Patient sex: M
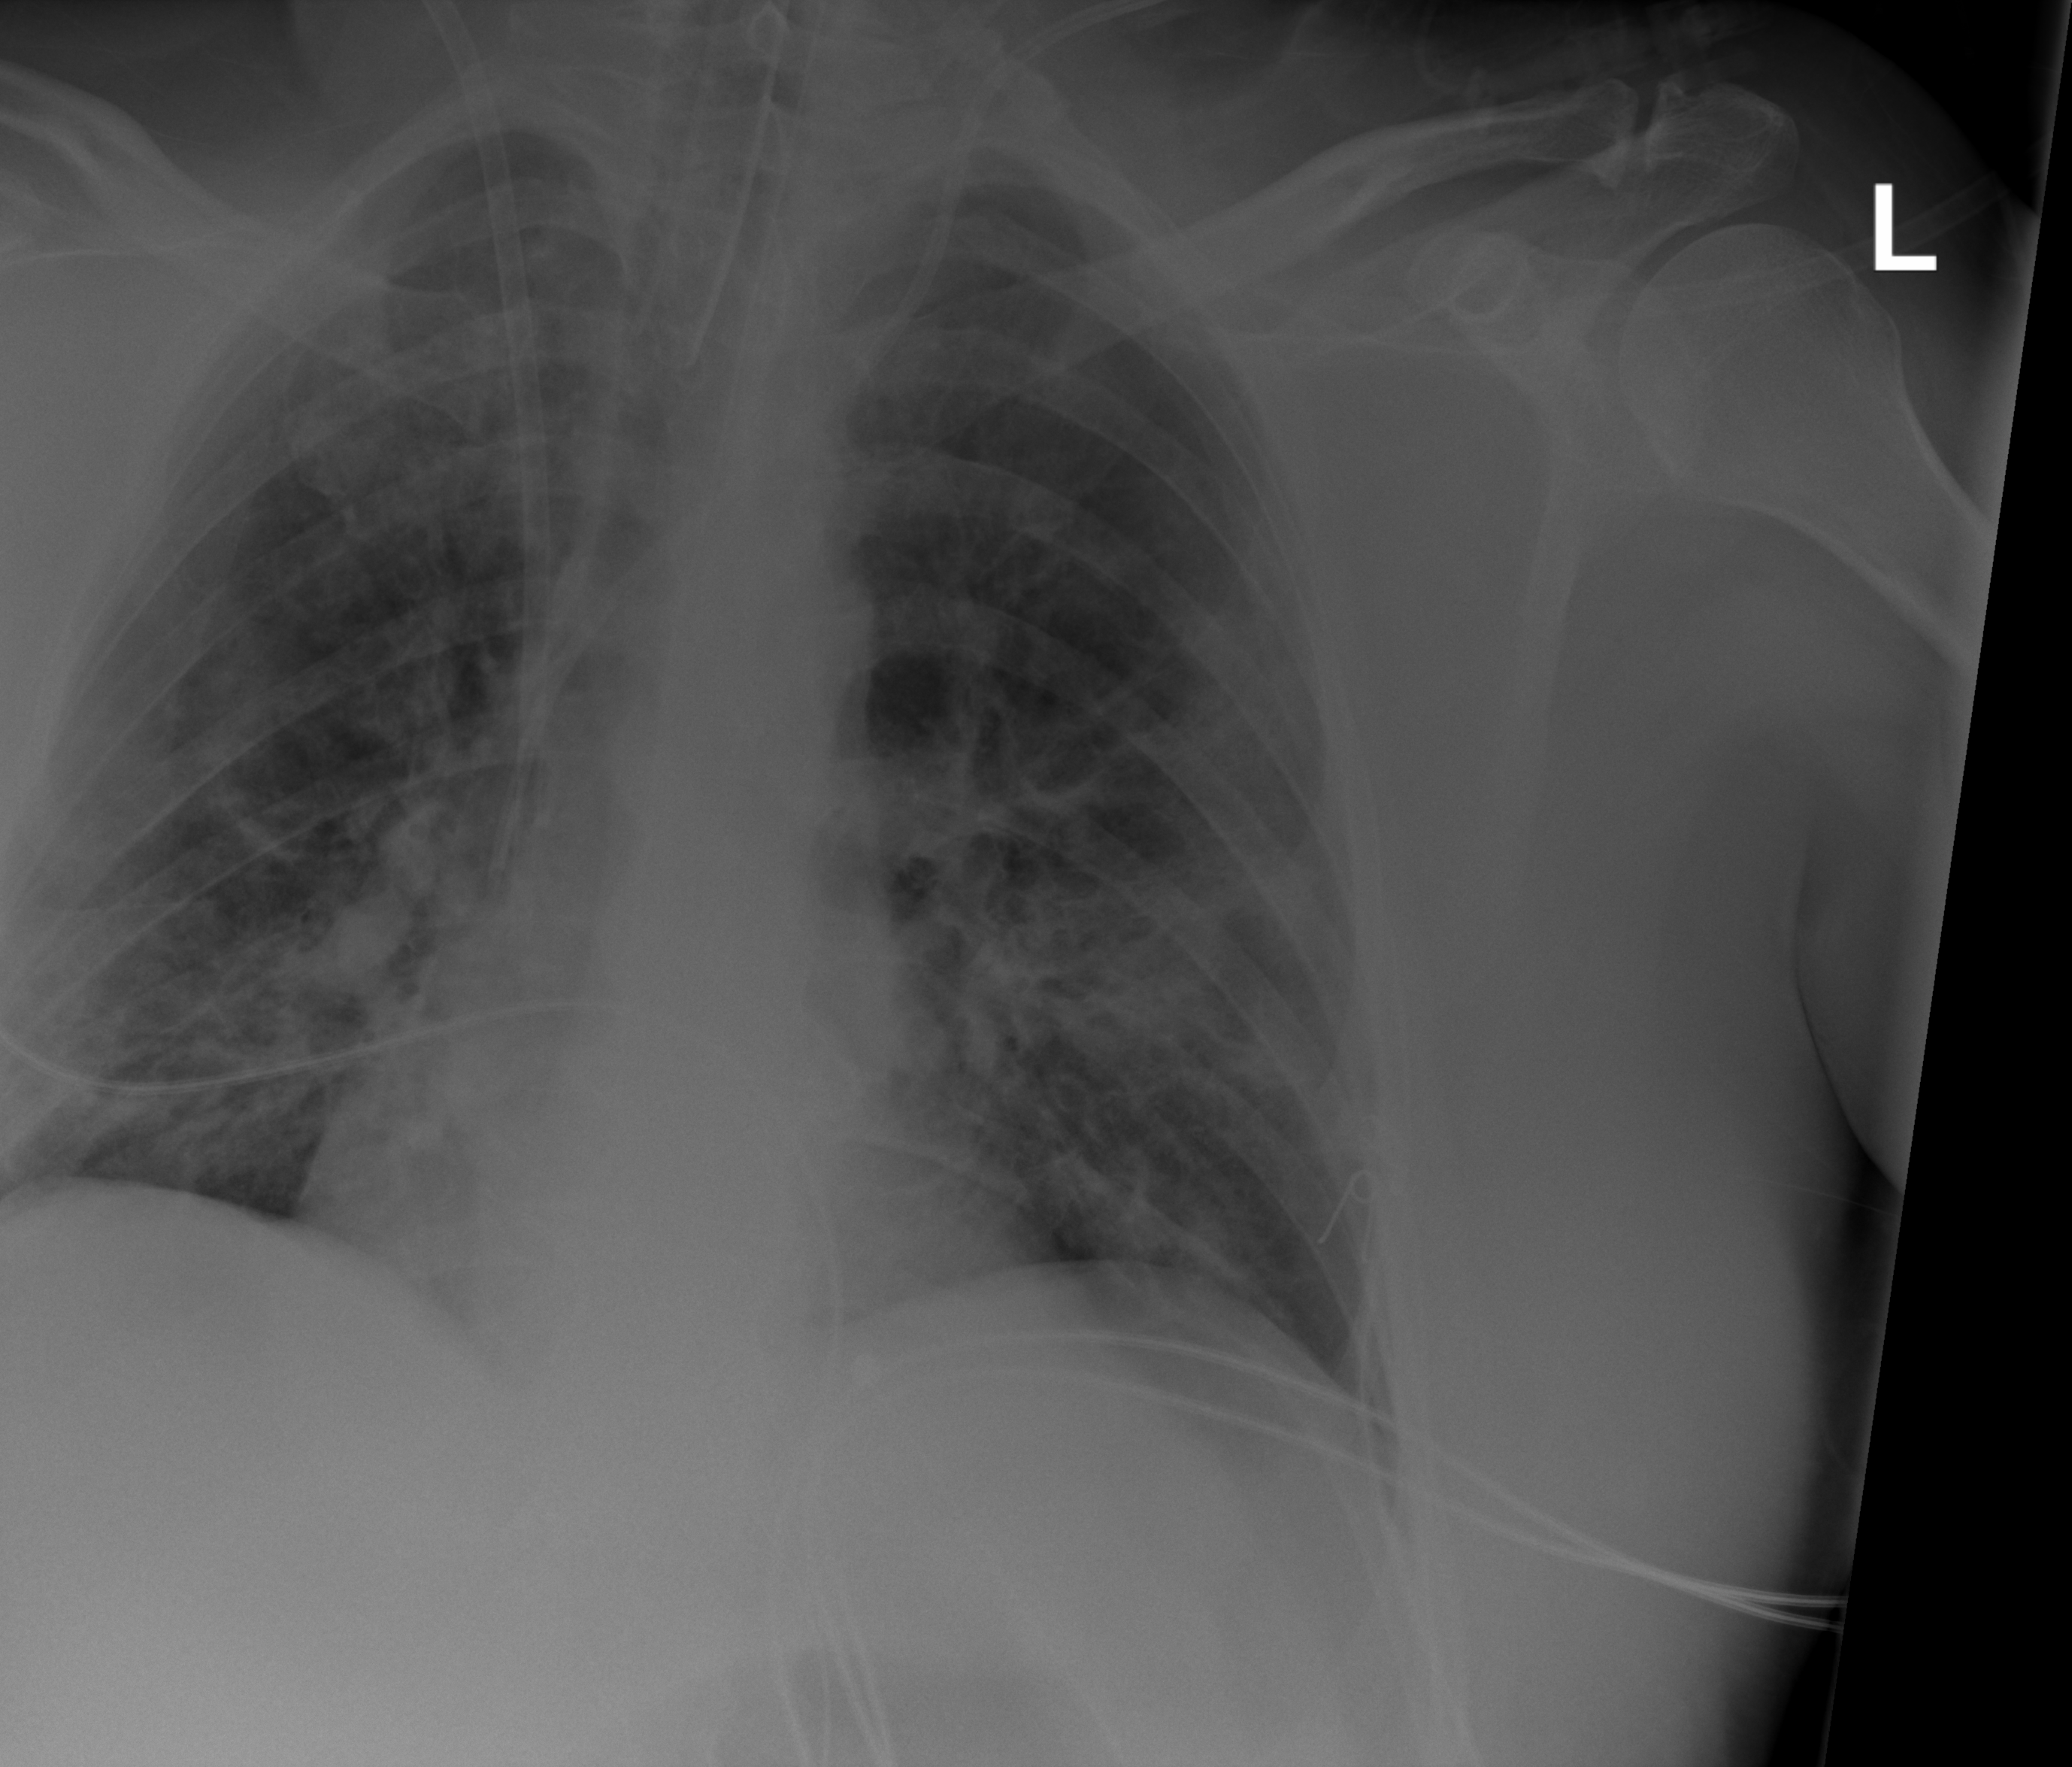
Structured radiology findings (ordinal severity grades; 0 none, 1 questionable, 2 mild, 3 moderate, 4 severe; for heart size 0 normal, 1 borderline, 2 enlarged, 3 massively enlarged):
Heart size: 0
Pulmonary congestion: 0
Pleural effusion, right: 0
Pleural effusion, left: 0
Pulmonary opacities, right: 3
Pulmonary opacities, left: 3
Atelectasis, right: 2
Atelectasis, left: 2